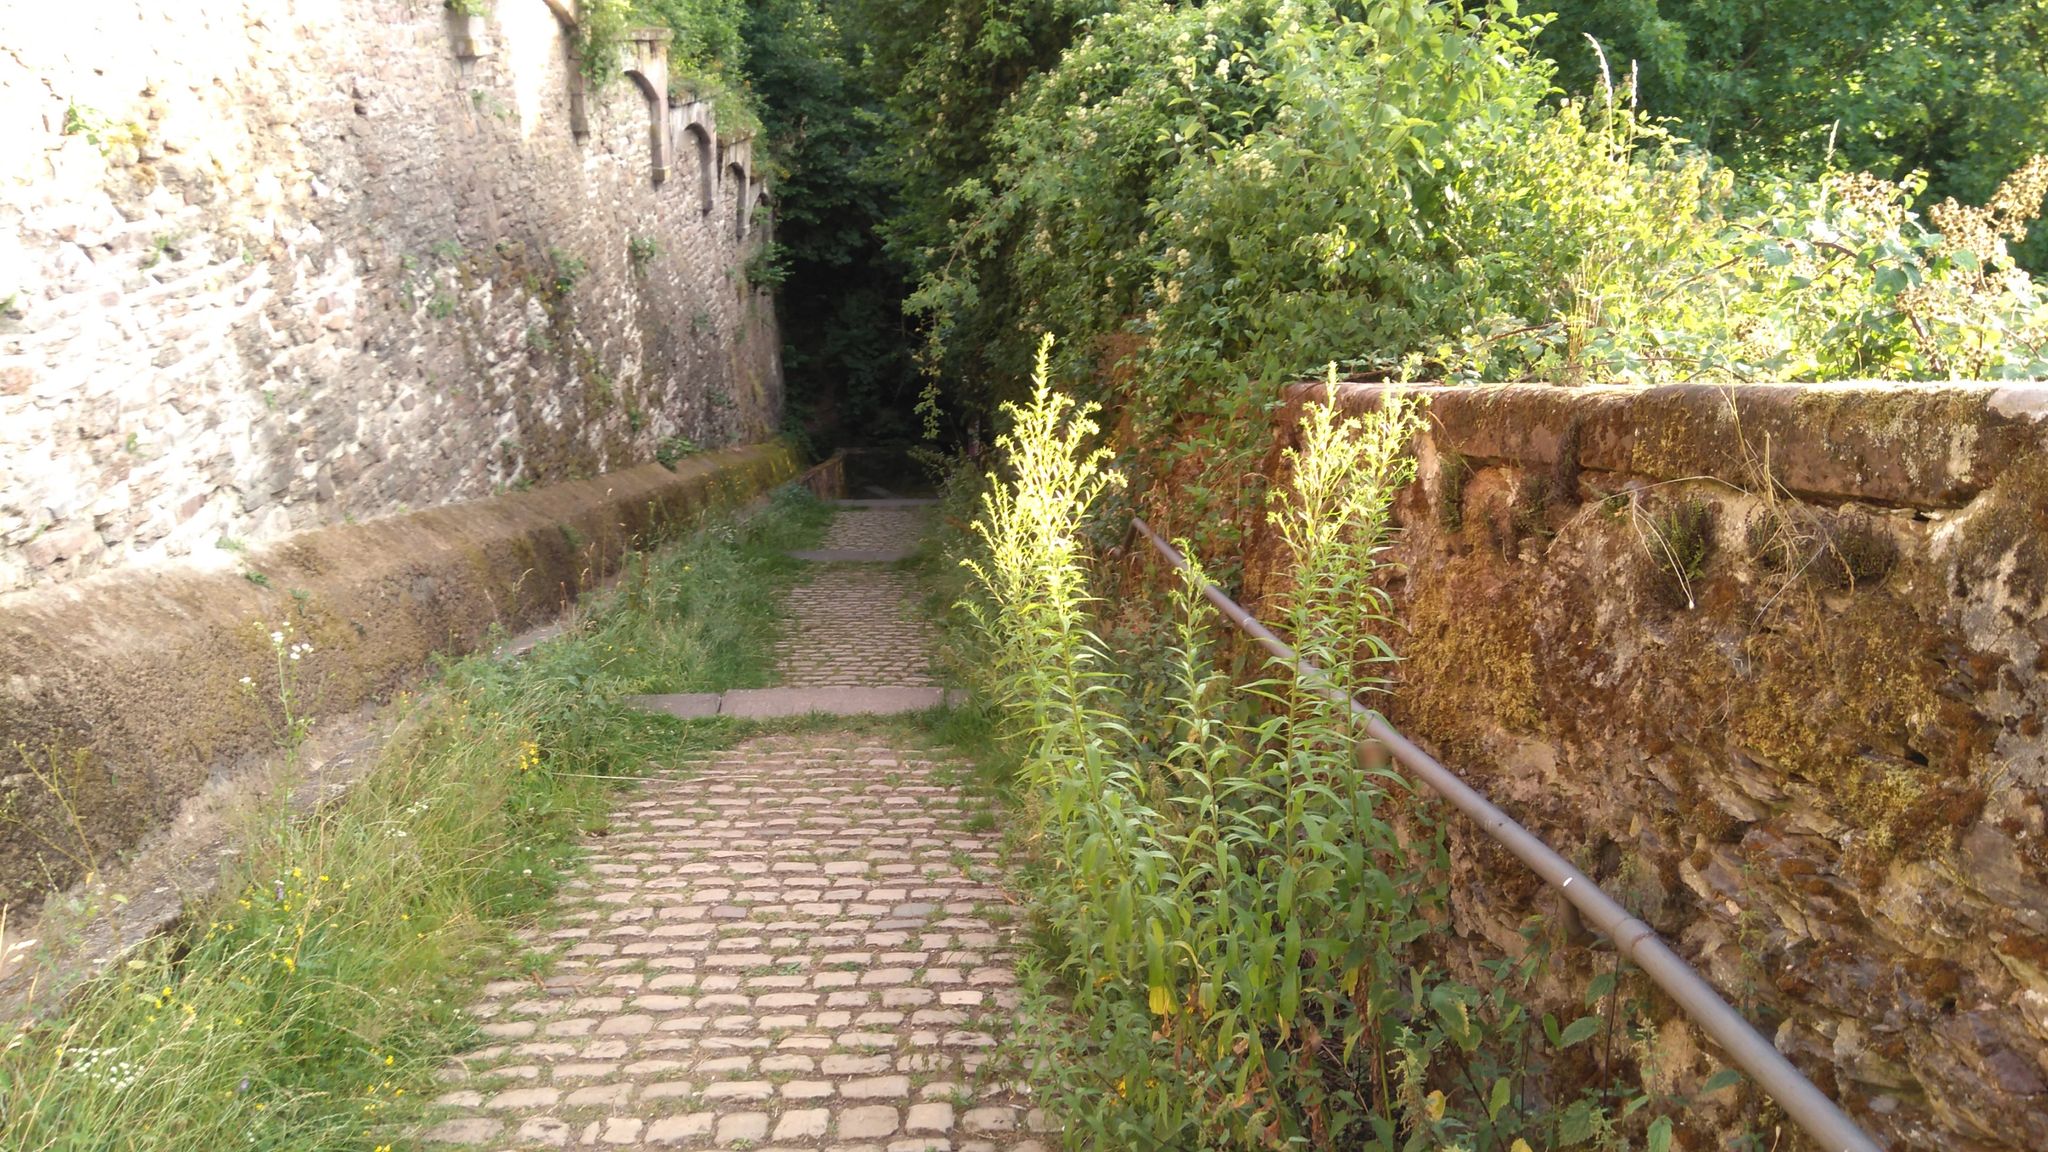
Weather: clear
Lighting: day
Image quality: slightly poor
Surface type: walking surface
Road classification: track, footway, steps
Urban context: urban centre
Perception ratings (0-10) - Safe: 3.35, Lively: 2.89, Beautiful: 7.99, Boring: 7.85, Depressing: 6.01, Wealthy: 2.54